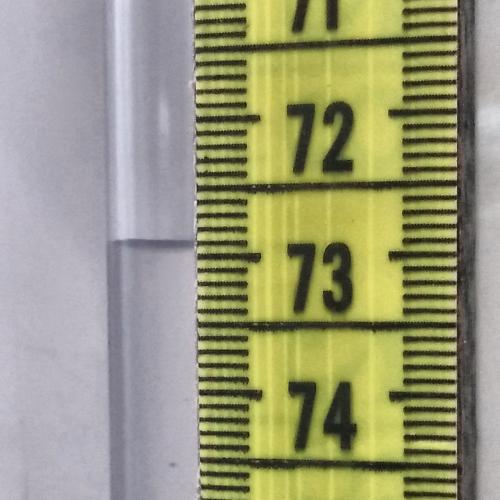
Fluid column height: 72.9 cm